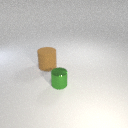
small green metal cylinder in front of large brown rubber cylinder